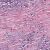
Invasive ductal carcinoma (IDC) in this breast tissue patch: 1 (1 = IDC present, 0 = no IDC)